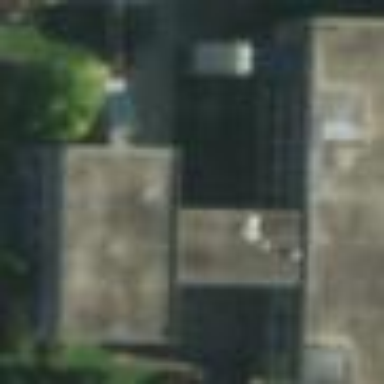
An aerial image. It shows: View of university building.